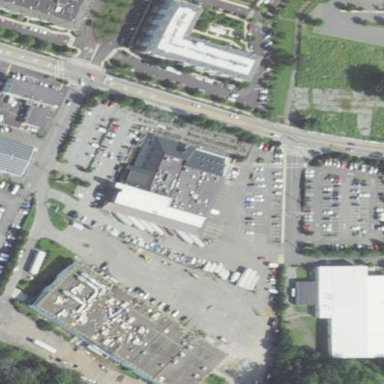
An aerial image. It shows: Building housing greengrocer shop.